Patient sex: M
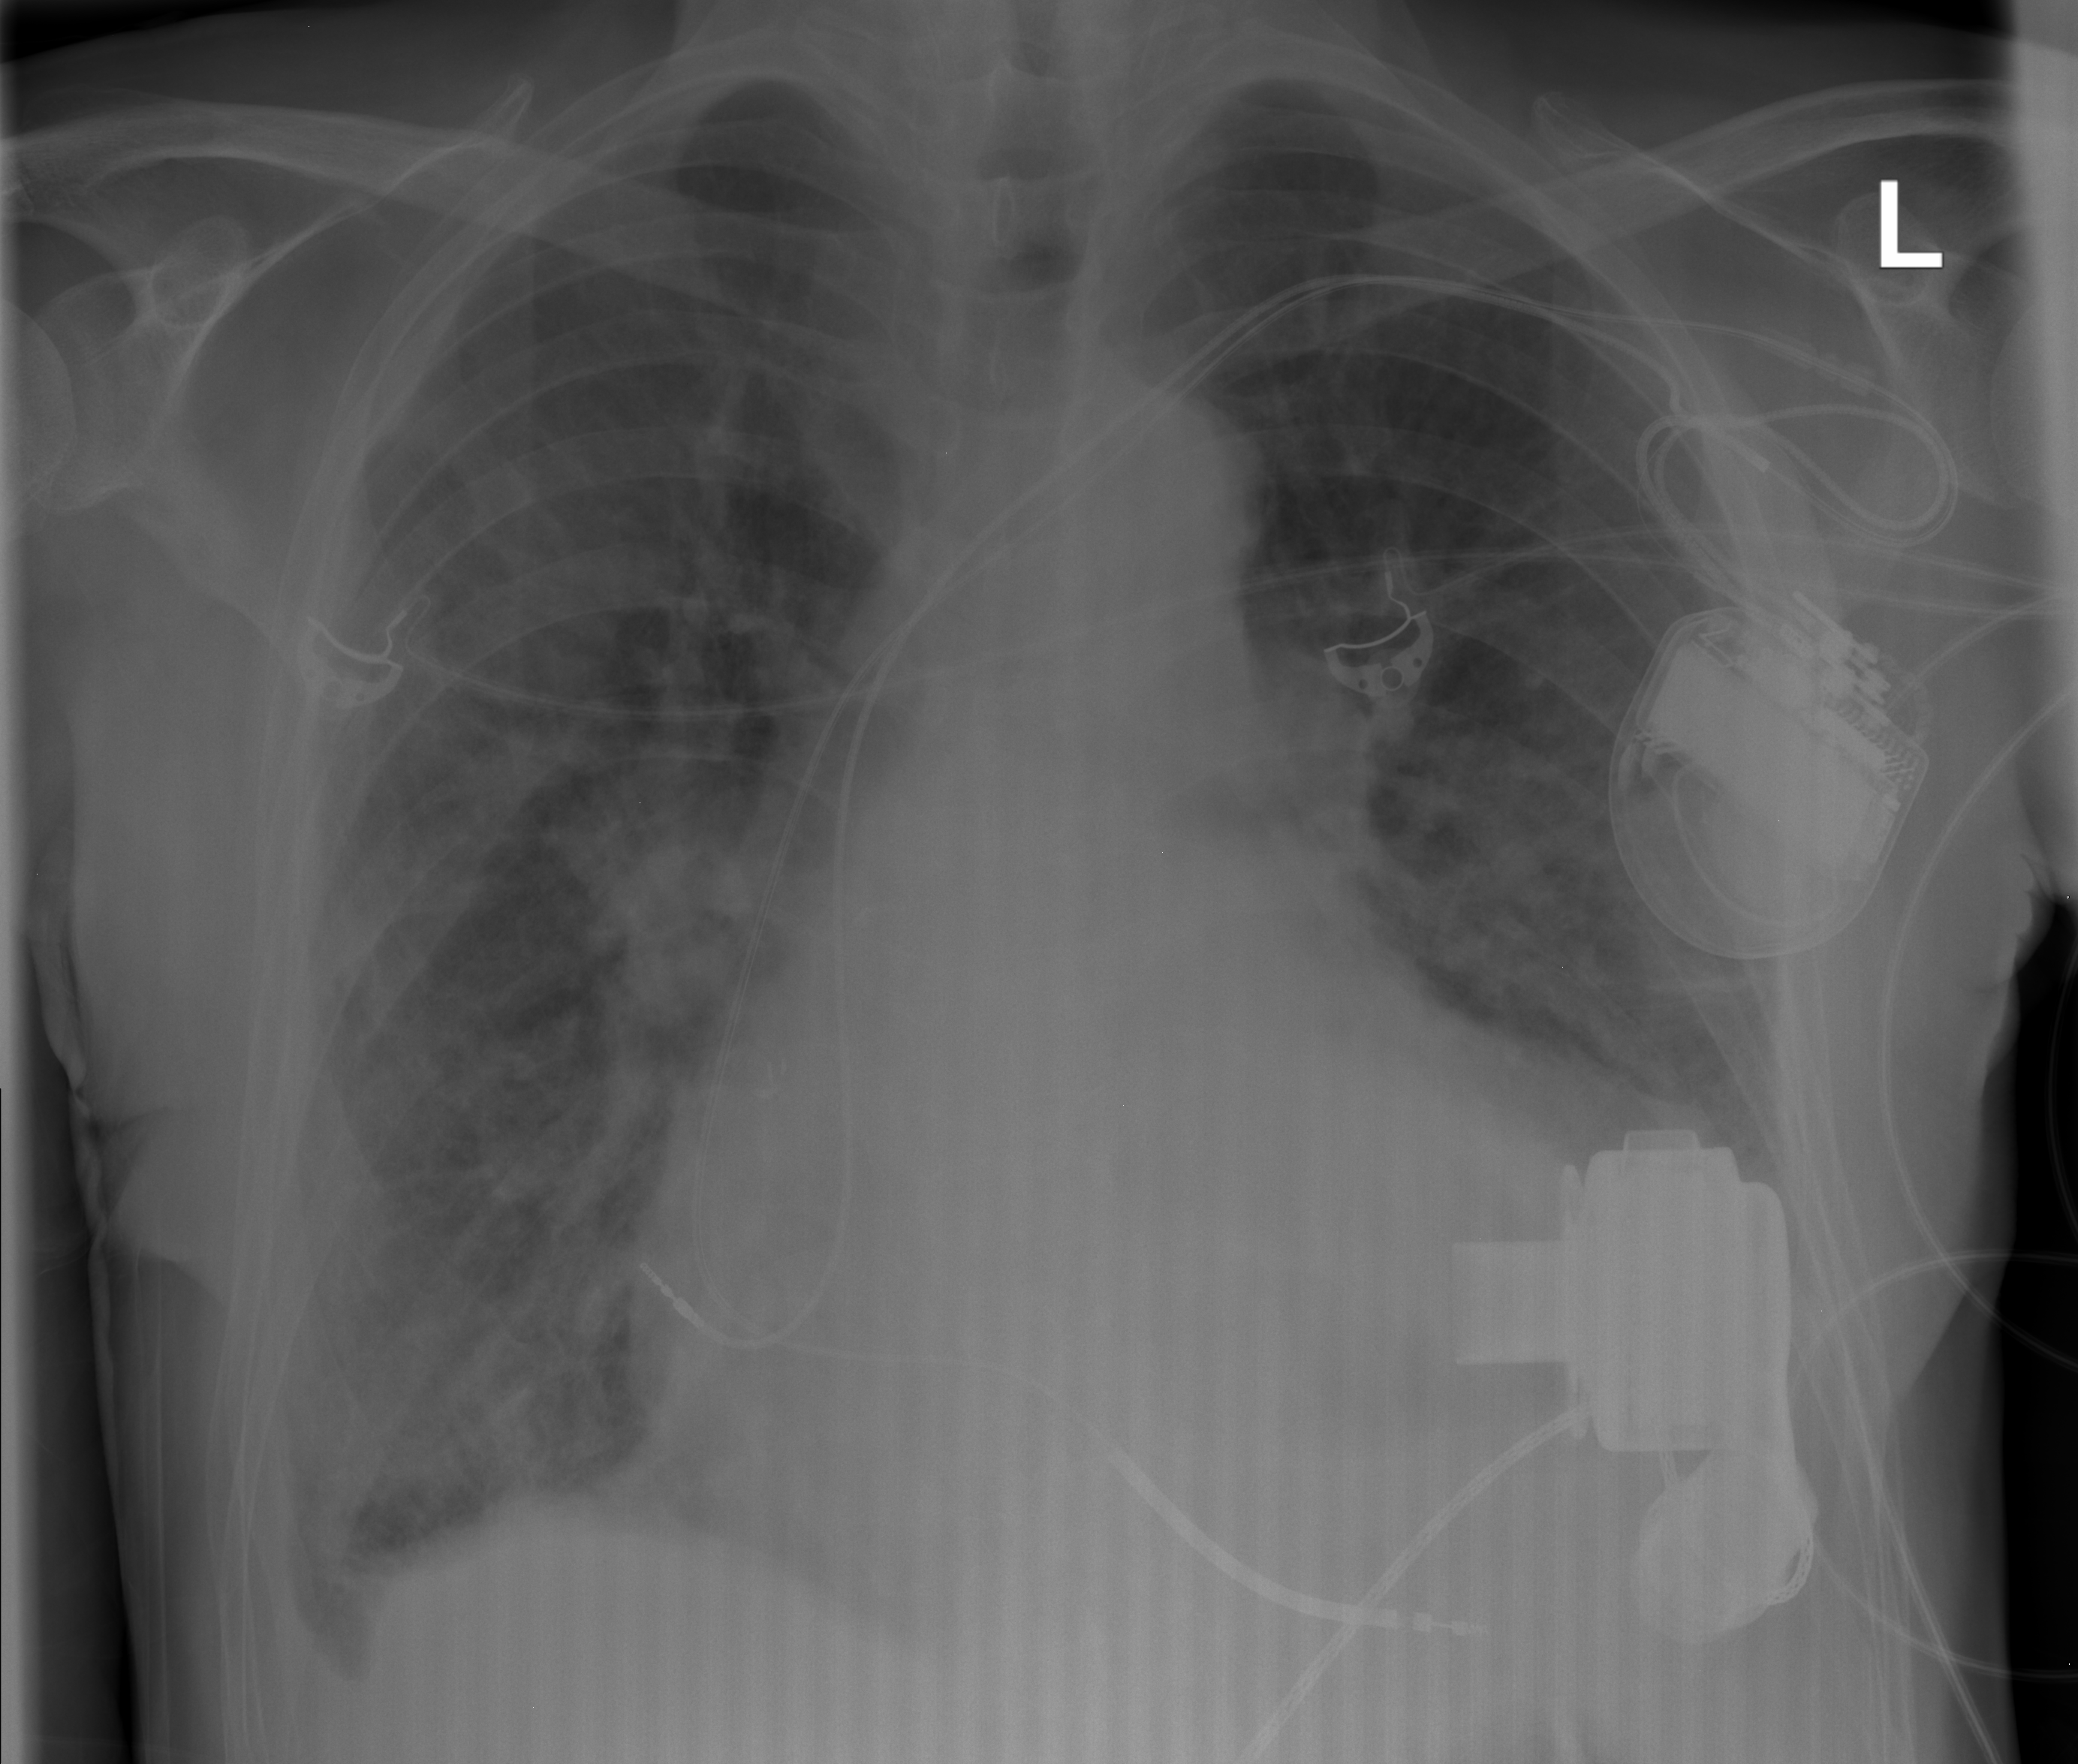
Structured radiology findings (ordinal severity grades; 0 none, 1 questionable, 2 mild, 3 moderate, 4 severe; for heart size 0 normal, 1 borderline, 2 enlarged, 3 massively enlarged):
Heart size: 3
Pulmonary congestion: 2
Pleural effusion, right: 2
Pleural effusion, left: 2
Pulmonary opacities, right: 2
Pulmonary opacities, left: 2
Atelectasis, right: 2
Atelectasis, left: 2